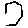
Label: hexagon